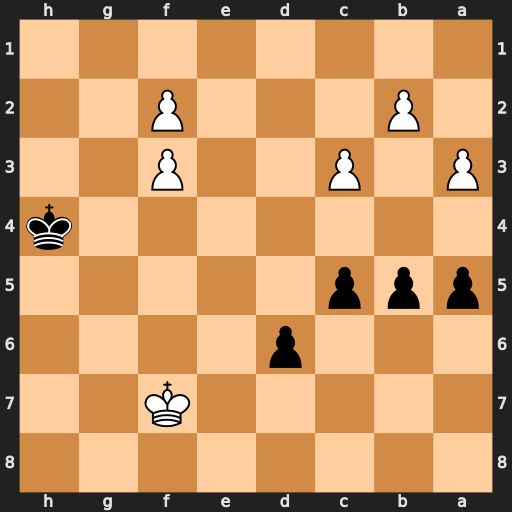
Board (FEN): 8/5K2/3p4/ppp5/7k/P1P2P2/1P3P2/8
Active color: b
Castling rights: -
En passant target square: -
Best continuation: d5 Ke6 d4